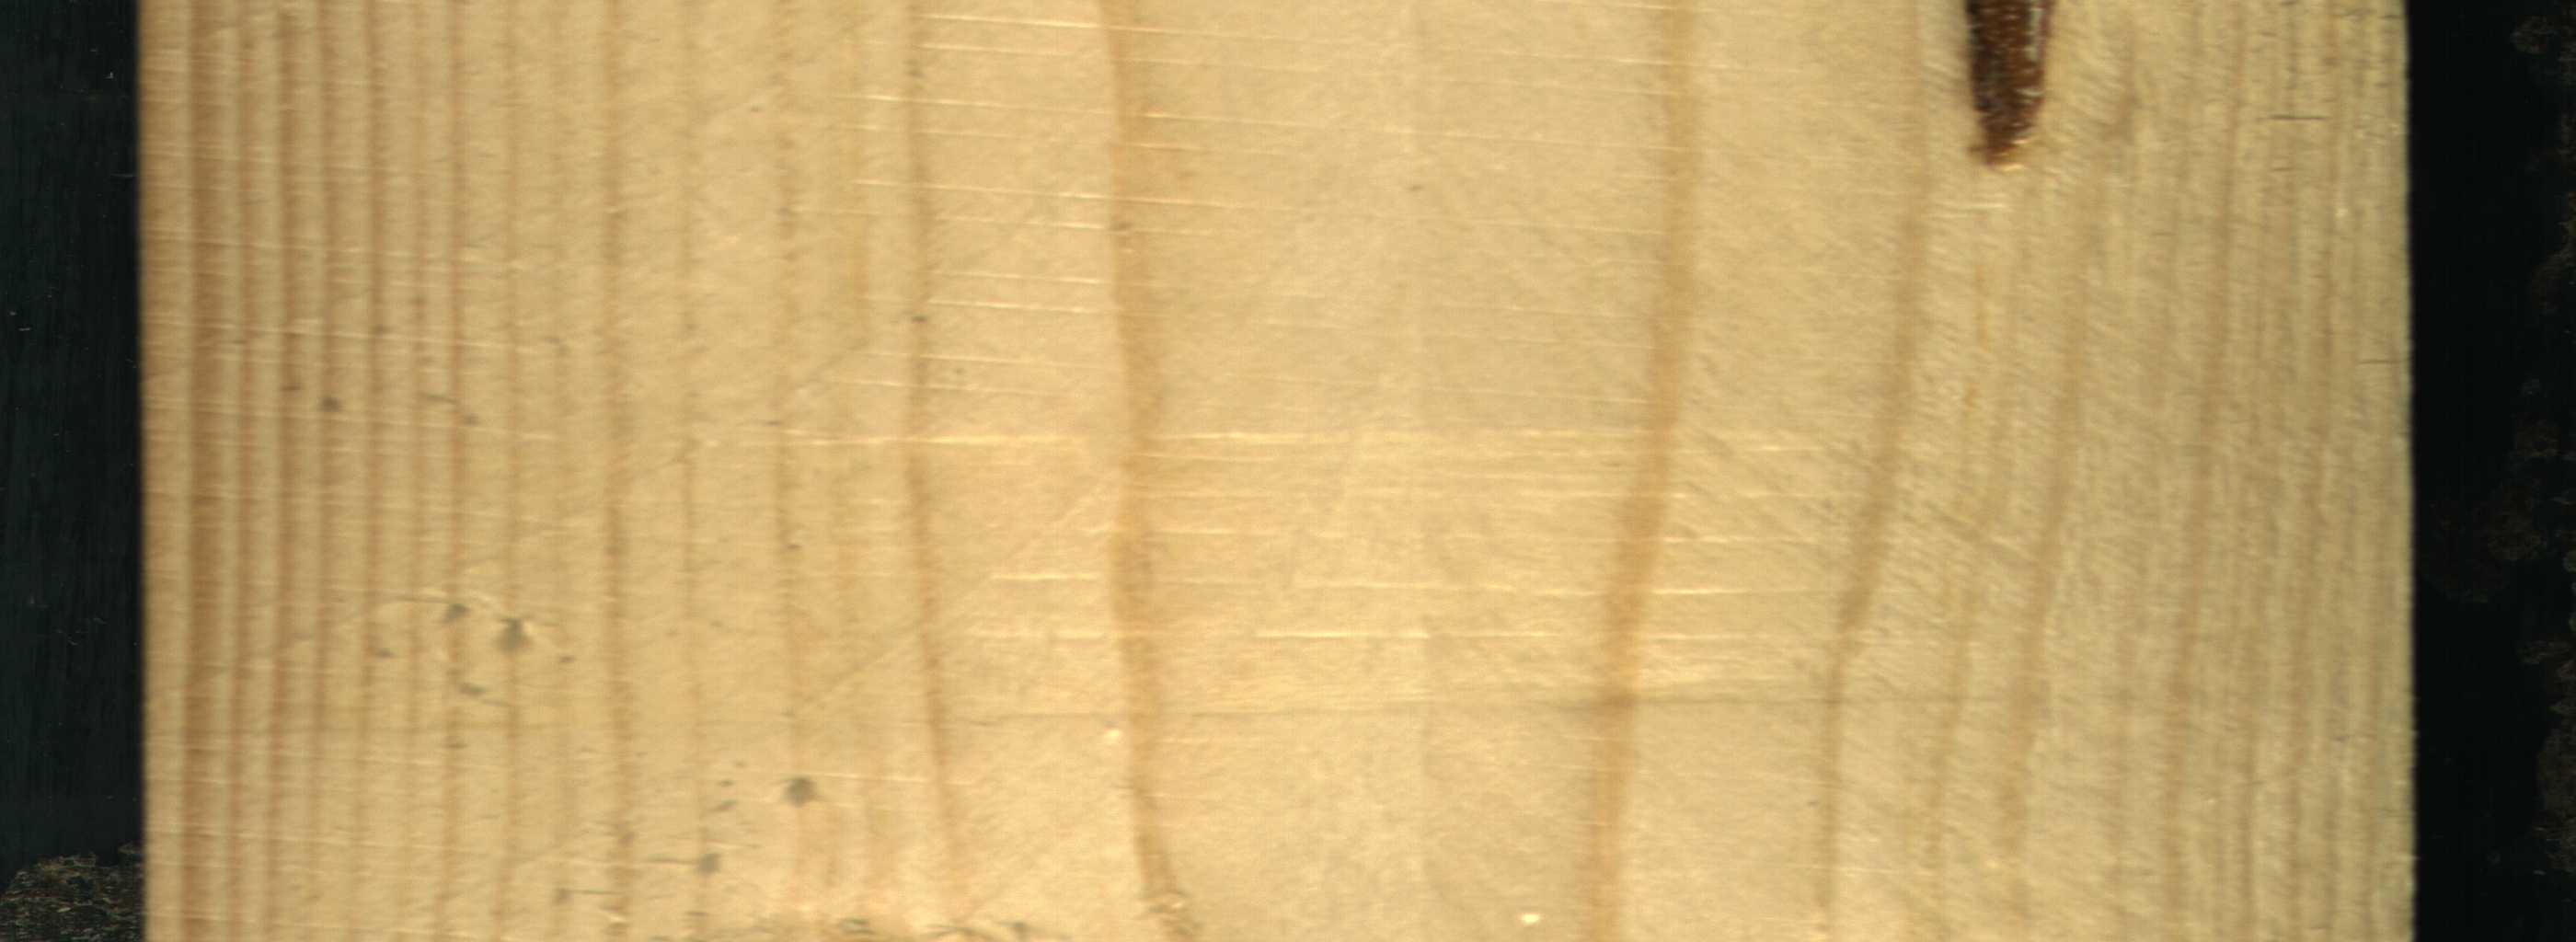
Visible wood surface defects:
resin